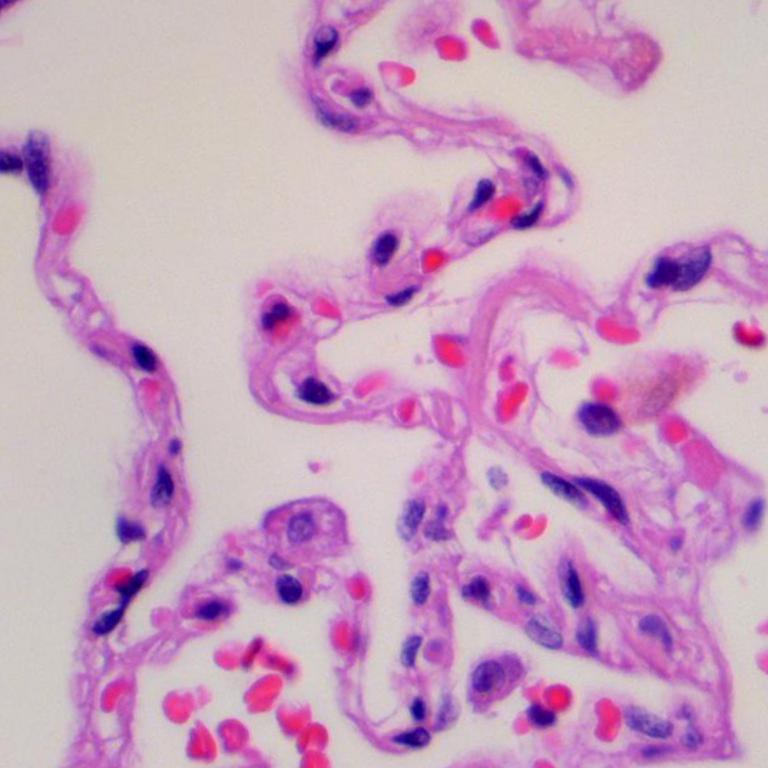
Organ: lung
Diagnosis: benign